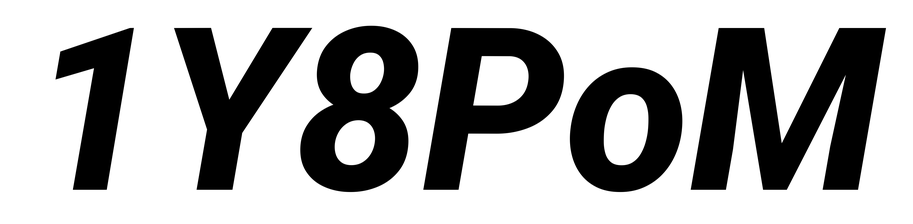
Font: Roboto-Italic_ExtraBold_Italic